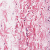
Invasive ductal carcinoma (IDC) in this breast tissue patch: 0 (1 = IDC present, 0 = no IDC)